Question: Count the number of objects in the diagram.
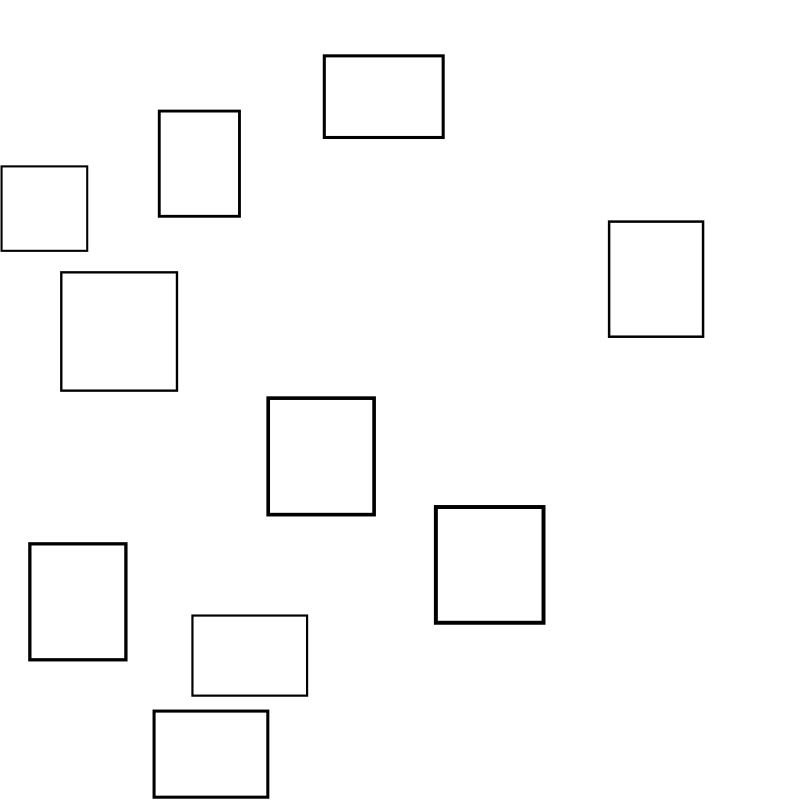
Answer: 10